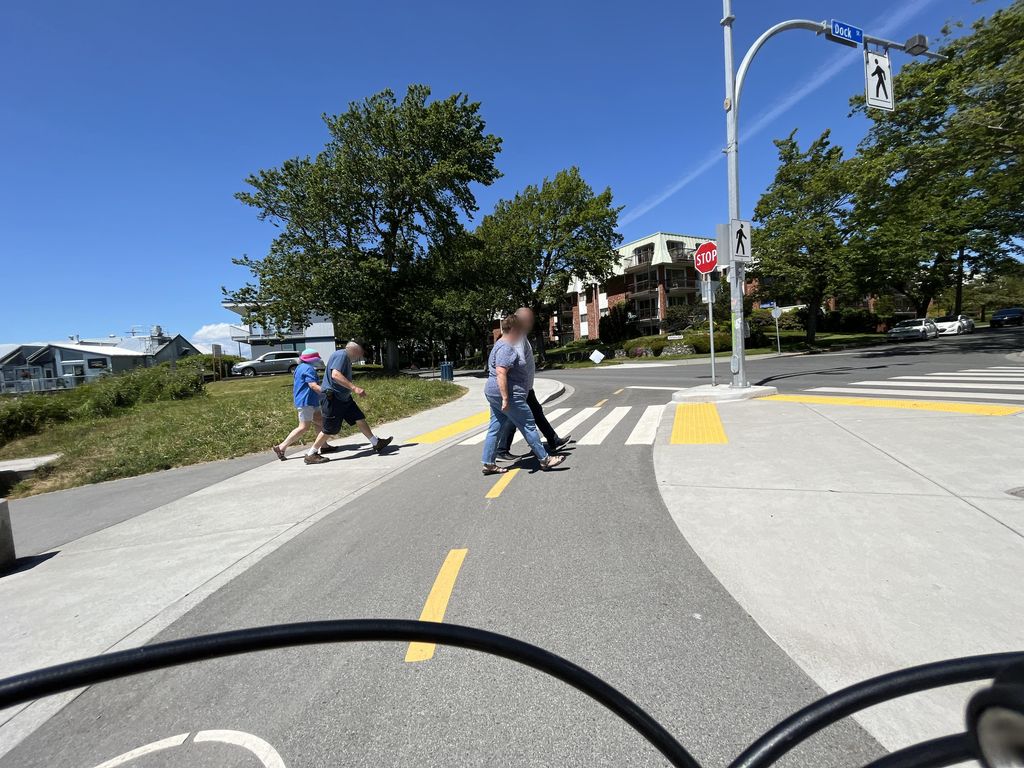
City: victoria